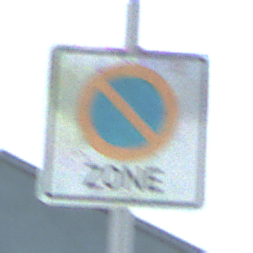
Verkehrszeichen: BeginnEingeschraenktesHalteverbotZone
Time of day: Midday
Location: Outdoor (Suburban)
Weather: Overcast
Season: NotSpecified
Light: Natural